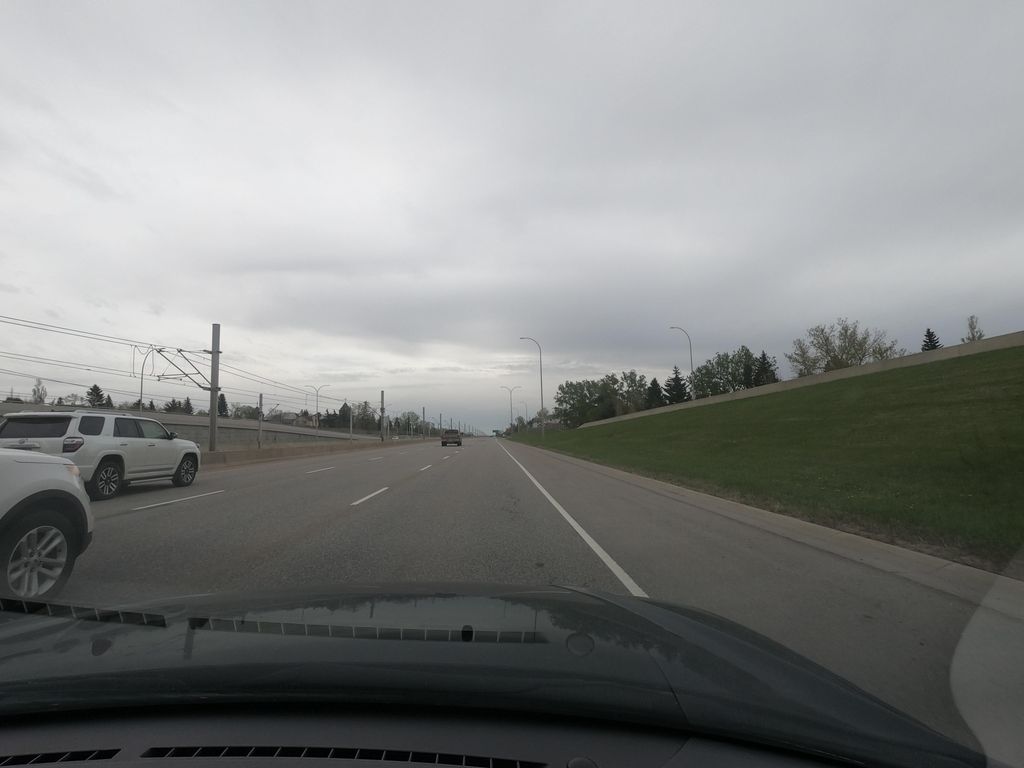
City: calgary